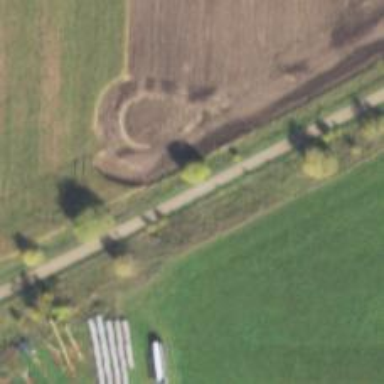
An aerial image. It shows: Abandoned railway path.